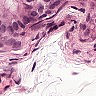
Metastatic tissue present: yes